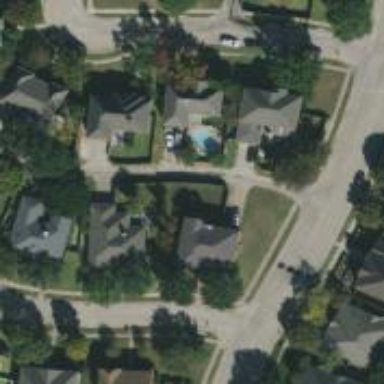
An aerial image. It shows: Alley classified as service road.